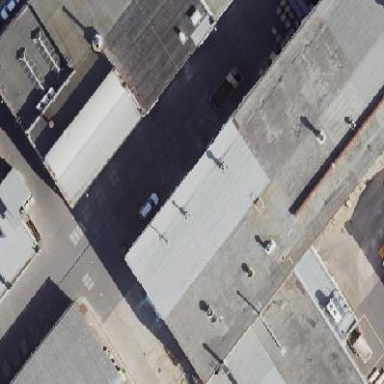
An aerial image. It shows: Part of building.